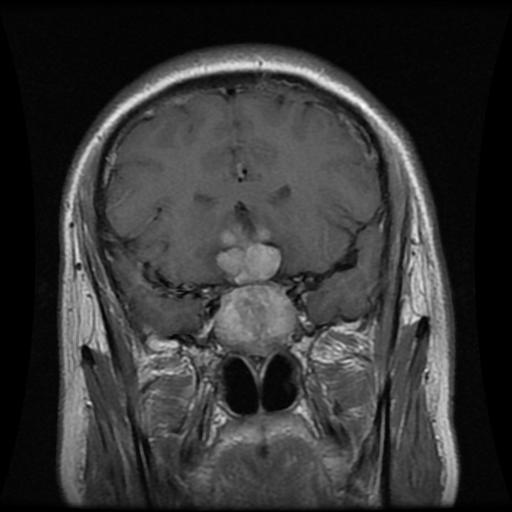
Label: pituitary